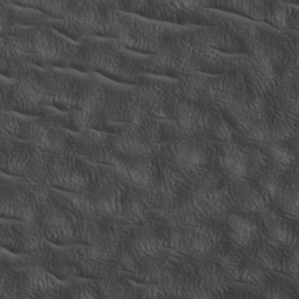
Label: non_frost